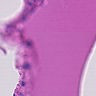
Metastatic tissue present: no